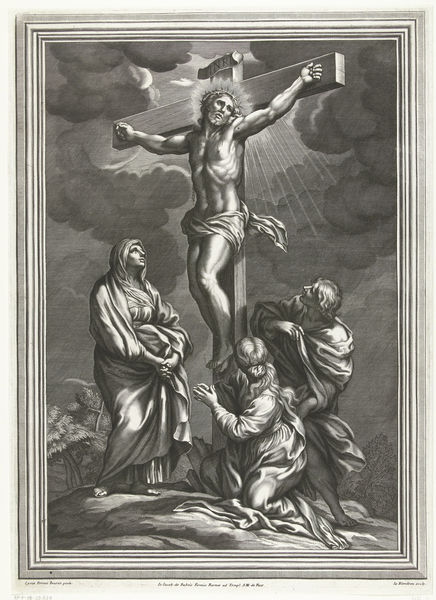
Titel: Christus aan het kruis met Maria, Johannes en Maria Magdalena
Künstler: Jacques Blondeau
Standort: Amsterdam
Institution: Rijksmuseum
Schlagwörter: wolken, frauen, zeichnung, malerei, trauer, bild, holzschnitt, nagel, nägel, kreuz, strahlen, druck, christus, jesus, kreuzigung, leid, jünger, maria, magdalena, heiland, jesu, dornenkranz, tryptichon, ikonographie, triptichon, schmerzensmann, jesus am kreuz